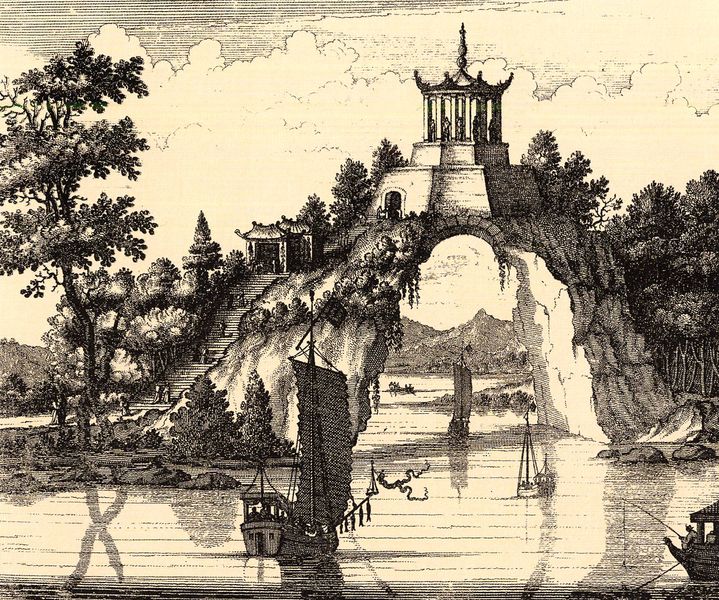
Titel: Chinesischer Pavillon; Abbildung aus: Le Rouge, Cahier XII von “Détails des nouveaux jardins”
Schlagwörter: baum, berg, felsen, himmel, wasser, wolken, bäume, fluss, landschaft, menschen, see, ufer, grau, schwarz, spiegelung, boot, holzschnitt, schiff, schiffe, segel, bogen, mast, segelschiff, fels, graphik, treppe, stufen, tor, orient, asien, druck, stich, angel, dschunken, china, tempel, kupferstich, pagode, durchfahrt, pilger, dschunke, trppen, felsentor, felsenbrücke, china+, fholzschnitt